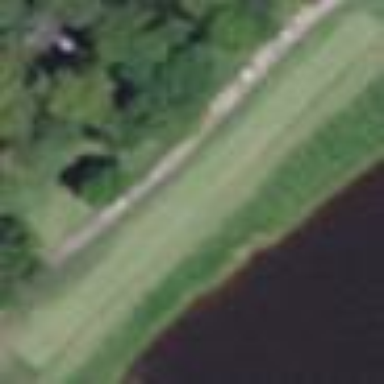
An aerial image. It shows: Golf tee.